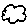
Label: cloud